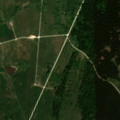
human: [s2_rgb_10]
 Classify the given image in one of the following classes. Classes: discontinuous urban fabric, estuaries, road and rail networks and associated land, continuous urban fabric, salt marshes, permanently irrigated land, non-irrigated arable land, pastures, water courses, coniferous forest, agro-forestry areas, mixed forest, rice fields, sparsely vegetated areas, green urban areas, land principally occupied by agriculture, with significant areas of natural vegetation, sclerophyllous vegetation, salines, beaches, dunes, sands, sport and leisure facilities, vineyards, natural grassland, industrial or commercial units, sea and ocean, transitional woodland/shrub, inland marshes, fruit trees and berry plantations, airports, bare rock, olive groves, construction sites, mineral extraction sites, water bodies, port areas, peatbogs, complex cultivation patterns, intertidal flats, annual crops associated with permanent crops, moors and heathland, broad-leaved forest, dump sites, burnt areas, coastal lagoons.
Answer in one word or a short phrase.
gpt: non-irrigated arable land, pastures, coniferous forest